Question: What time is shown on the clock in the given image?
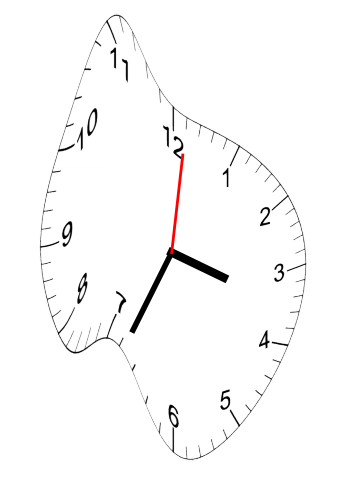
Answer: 03:34:01